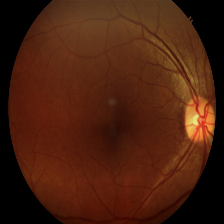
Diabetic retinopathy grade: Proliferative DR